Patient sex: F
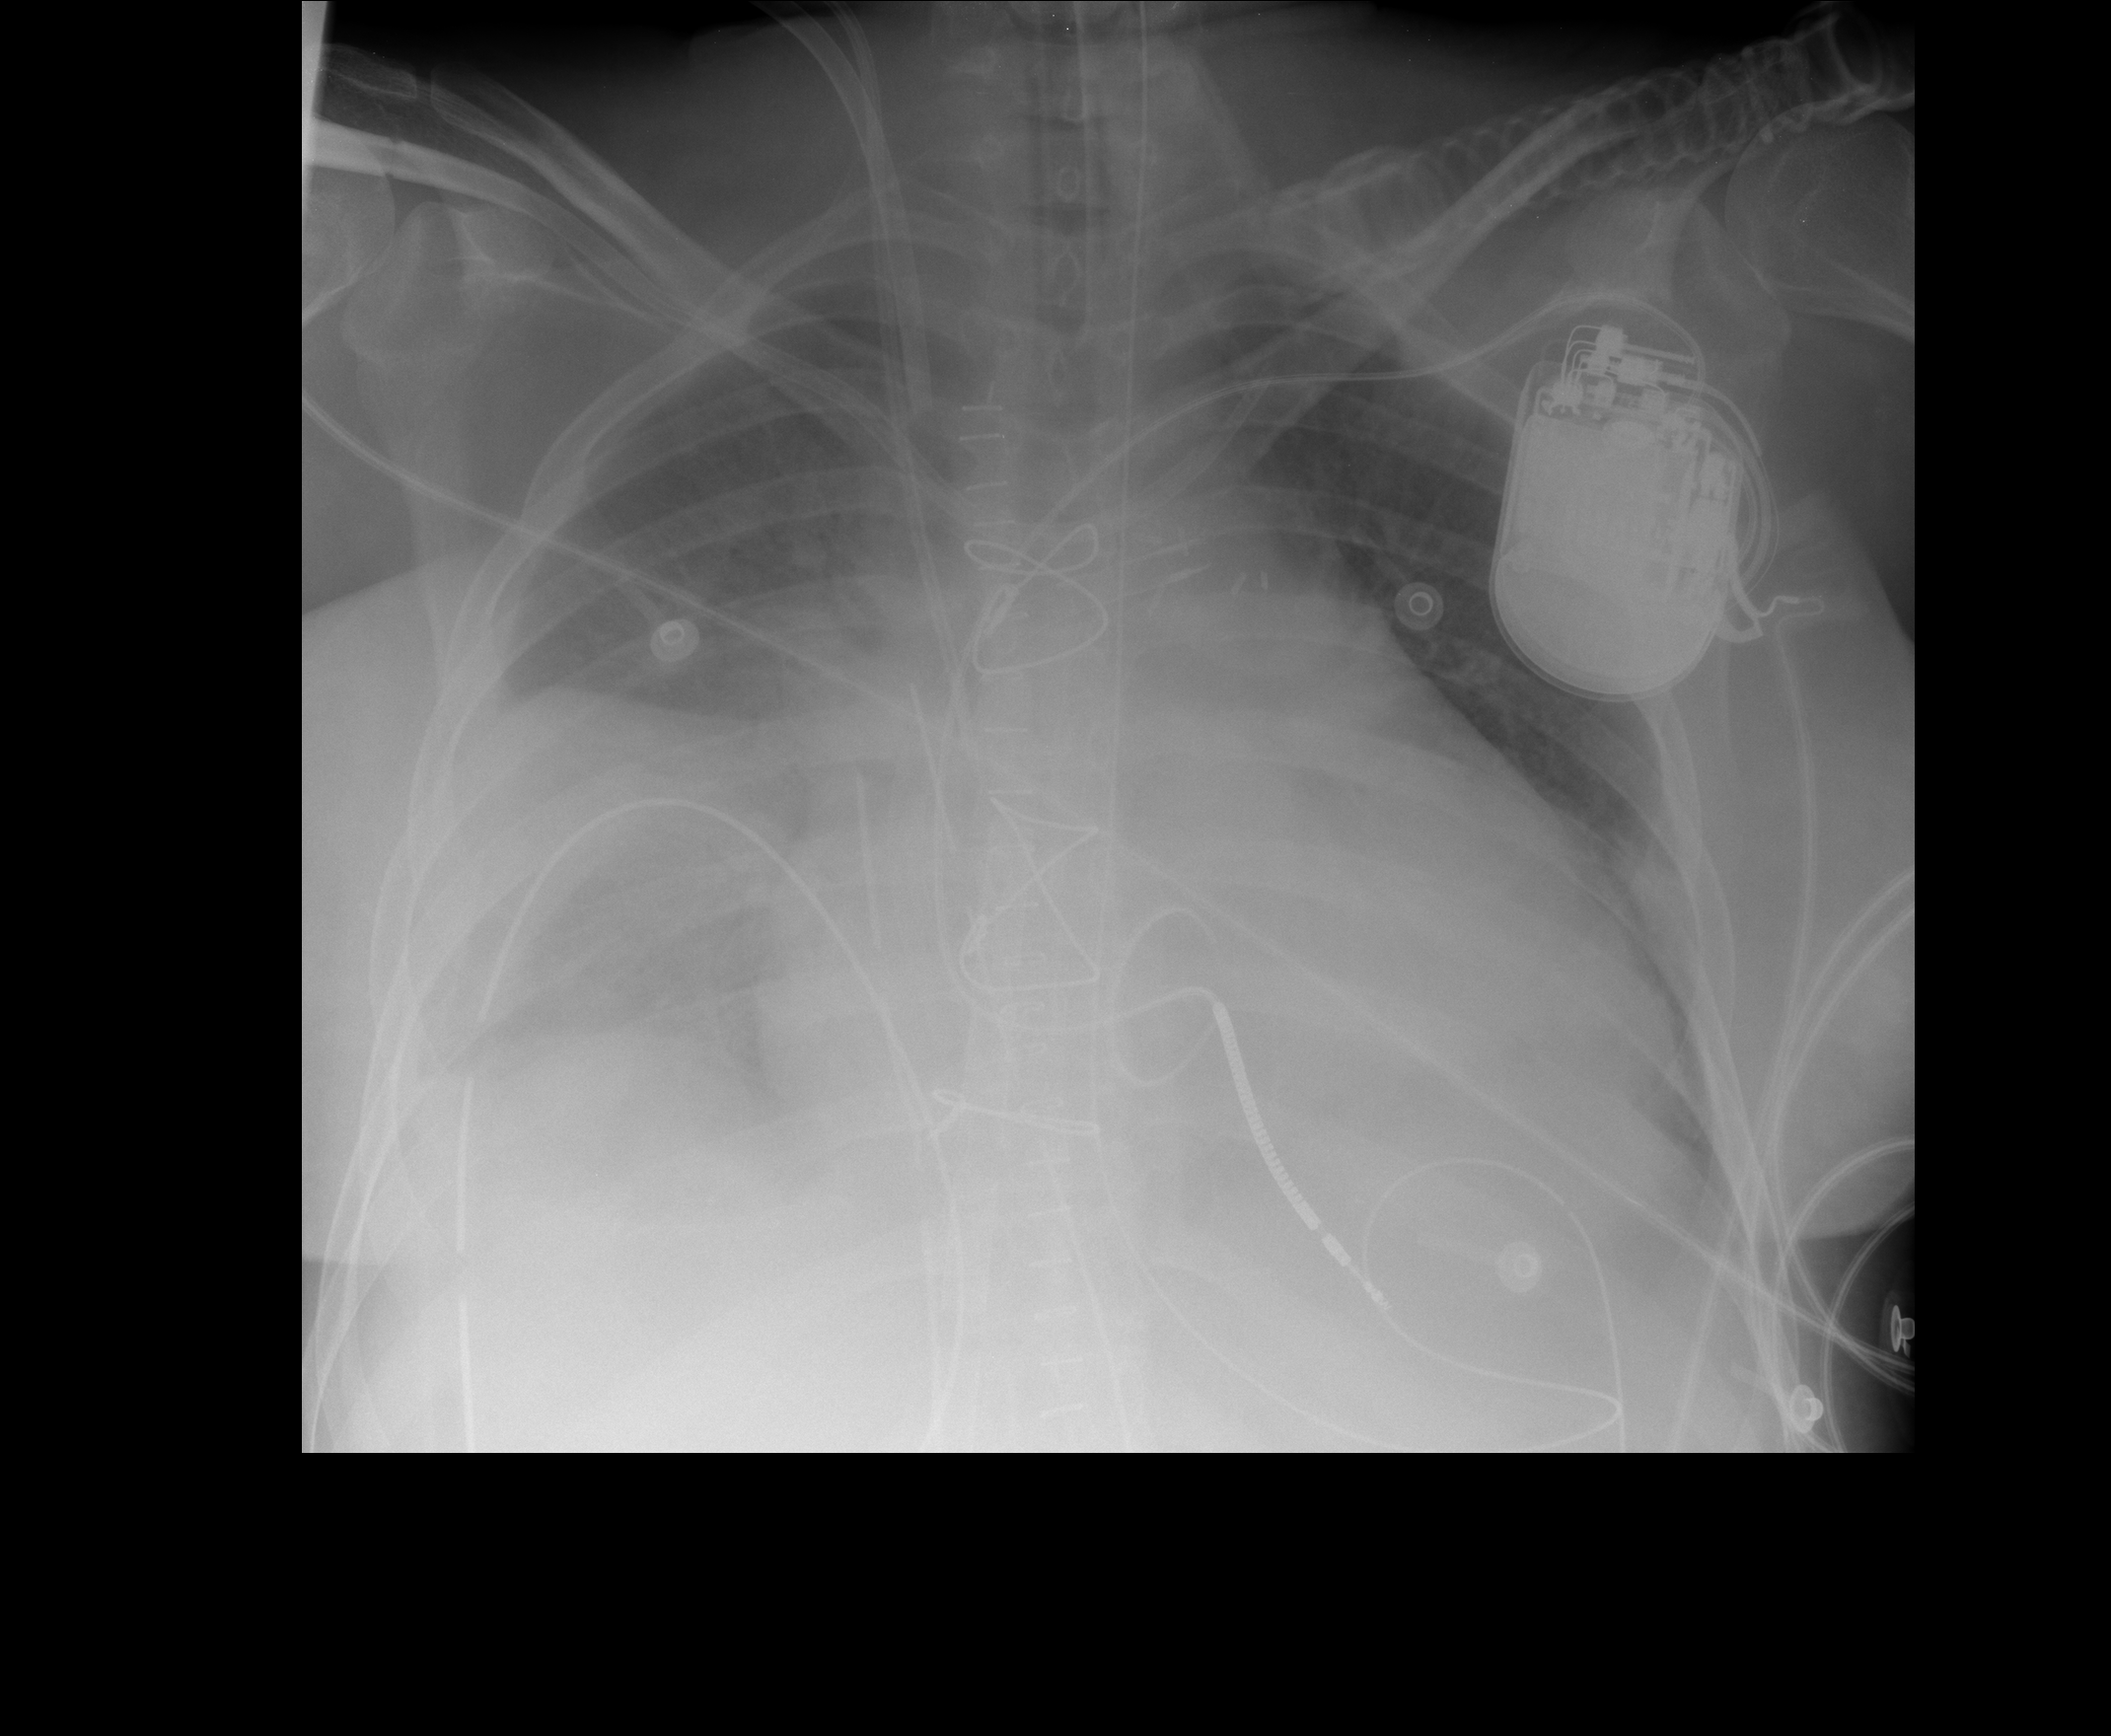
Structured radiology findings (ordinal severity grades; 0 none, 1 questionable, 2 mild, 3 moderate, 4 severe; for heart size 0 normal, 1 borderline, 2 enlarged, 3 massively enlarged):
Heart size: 2
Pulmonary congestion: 3
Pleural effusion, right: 2
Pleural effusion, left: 2
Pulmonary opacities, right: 2
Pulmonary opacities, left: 0
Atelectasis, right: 3
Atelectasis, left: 2